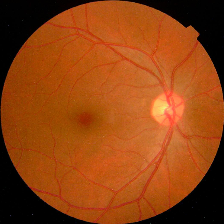
Diabetic retinopathy grade: No DR